Field crop: maize
Growth stage: 2
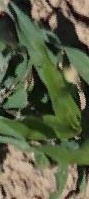
Species: maize